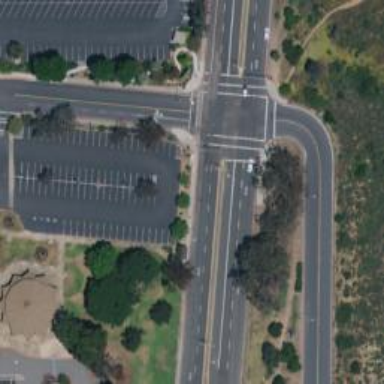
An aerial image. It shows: Secondary road with separate sidewalk.